Question: I need to make a layout in CSS, somewhat like this.
Green & red are 2 squares on left and right corners respectively. How do I make Yellow region occupy all the space in between, and also align the text in ('Login', in the screenshot) as centered.
Also I tried couple of things with Twitter-Bootstrap too. col-md-1, pull-left etc. didn't quite achieve what I intended. Any help is appreciated.

Here is my working code (without any Bootstrap)
'''
<head>
<style>
#myContainer{
background-color: silver;
overflow: hidden;
height: 50px;
width:100%;
}
#leftLogo{
width:40px;
height:40px;
background-color: green;
float:left;
}
#rightLogo{
width:40px;
height:40px;
background-color: red;
float:right;
}
#labelText{
height:40px;
float:left;
width:100%-80px;
background-color: #f3ff11;
}
</style>
</head>
<body>
<div id="myContainer">
<span id="leftLogo"></span>
<center>
<span id="labelText"><H2>Login</H2>></span>
</center>
<span id="rightLogo"></span>
</div>
'''
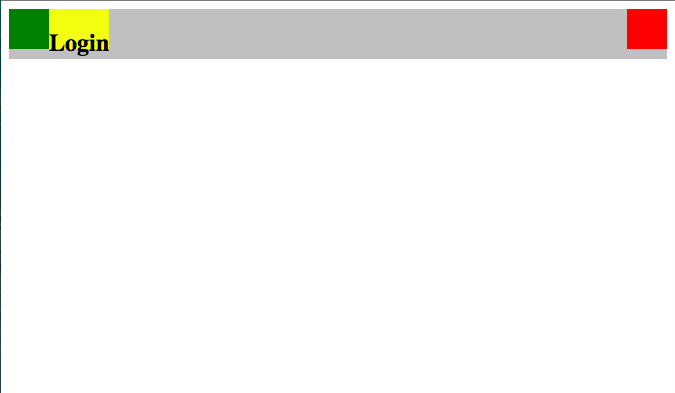
Answer: You can use 'position:absolute;' to position your colored squares inside a wrapper with 'position:relative' and 'width:100%;'
<URL>
HTML:
'''
<div id="myContainer">
<div id="labelText">
<span id="leftLogo"></span>
<H2>Login</H2>
<span id="rightLogo"></span>
</div>
</div>
'''
CSS:
'''
#myContainer{
background-color: silver;
overflow: hidden;
height: 50px;
width:100%;
}
#leftLogo{
width:40px;
height:40px;
background-color: green;
position:absolute;
top:0;
left:0;
}
#rightLogo{
width:40px;
height:40px;
background-color: red;
position:absolute;
top:0;
right:0;
}
#labelText{
height:40px;
width:100%;
background-color: #f3ff11;
position:relative;
text-align:center;
}
h2{
line-height:40px;
margin:0;
padding:0;
}
'''